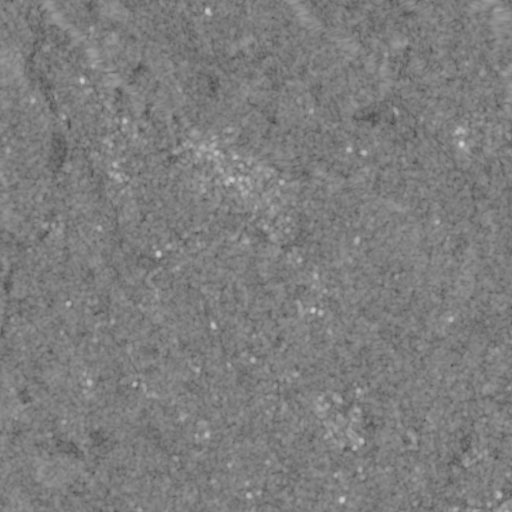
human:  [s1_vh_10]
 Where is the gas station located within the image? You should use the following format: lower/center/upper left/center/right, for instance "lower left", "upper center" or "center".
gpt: The gas station is located in the lower right of the image.
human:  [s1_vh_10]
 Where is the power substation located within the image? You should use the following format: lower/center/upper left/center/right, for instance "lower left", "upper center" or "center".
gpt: The power substation is located in the lower left of the image.
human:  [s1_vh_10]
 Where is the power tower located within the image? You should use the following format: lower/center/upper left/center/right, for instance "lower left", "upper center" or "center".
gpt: The power tower is located in the lower left of the image.
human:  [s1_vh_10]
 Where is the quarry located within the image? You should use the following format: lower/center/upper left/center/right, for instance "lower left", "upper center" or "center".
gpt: The quarry is located in the center left of the image.
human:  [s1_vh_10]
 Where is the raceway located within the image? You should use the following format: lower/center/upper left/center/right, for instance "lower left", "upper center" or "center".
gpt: The raceway is located in the lower left of the image.
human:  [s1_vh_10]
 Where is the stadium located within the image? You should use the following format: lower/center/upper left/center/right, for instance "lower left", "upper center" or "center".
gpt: The stadium is located in the center of the image.
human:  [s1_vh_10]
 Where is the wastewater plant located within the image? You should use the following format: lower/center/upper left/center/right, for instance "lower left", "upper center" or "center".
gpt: The wastewater plant is located in the center left of the image.
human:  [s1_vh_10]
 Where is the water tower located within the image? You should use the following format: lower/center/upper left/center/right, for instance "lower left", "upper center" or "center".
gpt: The water tower is located in the center of the image.
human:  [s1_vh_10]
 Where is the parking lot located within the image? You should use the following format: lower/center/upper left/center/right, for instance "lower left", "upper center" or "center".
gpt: There is no parking lot in the image.

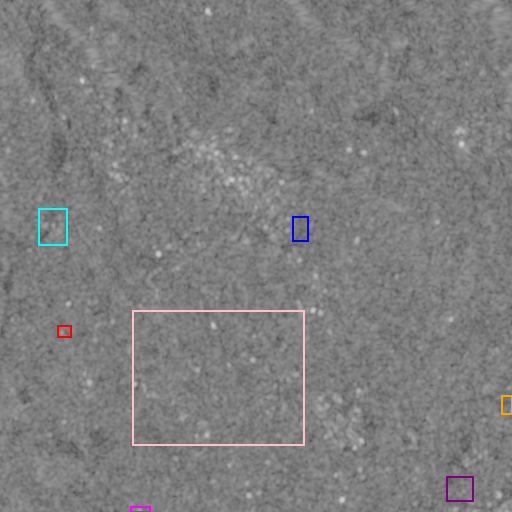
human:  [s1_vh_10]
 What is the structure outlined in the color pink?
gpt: The structure outlined in pink is a crop field.
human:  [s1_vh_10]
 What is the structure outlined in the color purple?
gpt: The structure outlined in purple is a park.
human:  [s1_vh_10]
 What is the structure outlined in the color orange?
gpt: The structure outlined in orange is a parking lot.
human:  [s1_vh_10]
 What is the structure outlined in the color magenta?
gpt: The structure outlined in magenta is a power substation.
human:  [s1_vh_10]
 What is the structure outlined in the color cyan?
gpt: The structure outlined in cyan is a quarry.
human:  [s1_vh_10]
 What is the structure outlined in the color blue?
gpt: The structure outlined in blue is a stadium.
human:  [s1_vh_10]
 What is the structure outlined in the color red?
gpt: The structure outlined in red is a wastewater plant.
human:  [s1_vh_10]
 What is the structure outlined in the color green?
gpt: There is no green outline.